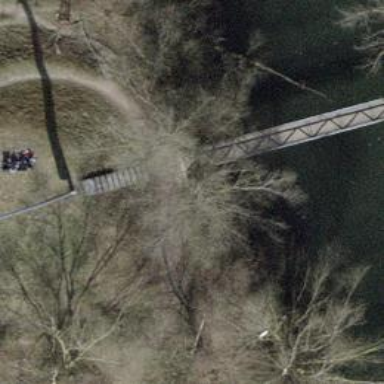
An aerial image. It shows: Path on bridge.